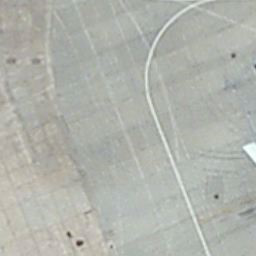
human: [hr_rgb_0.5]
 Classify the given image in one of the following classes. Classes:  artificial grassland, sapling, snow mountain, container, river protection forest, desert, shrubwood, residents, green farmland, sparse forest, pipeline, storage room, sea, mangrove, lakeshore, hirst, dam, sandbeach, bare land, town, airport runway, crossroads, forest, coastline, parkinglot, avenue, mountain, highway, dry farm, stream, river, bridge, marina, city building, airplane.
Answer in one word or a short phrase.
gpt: airport runway